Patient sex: M
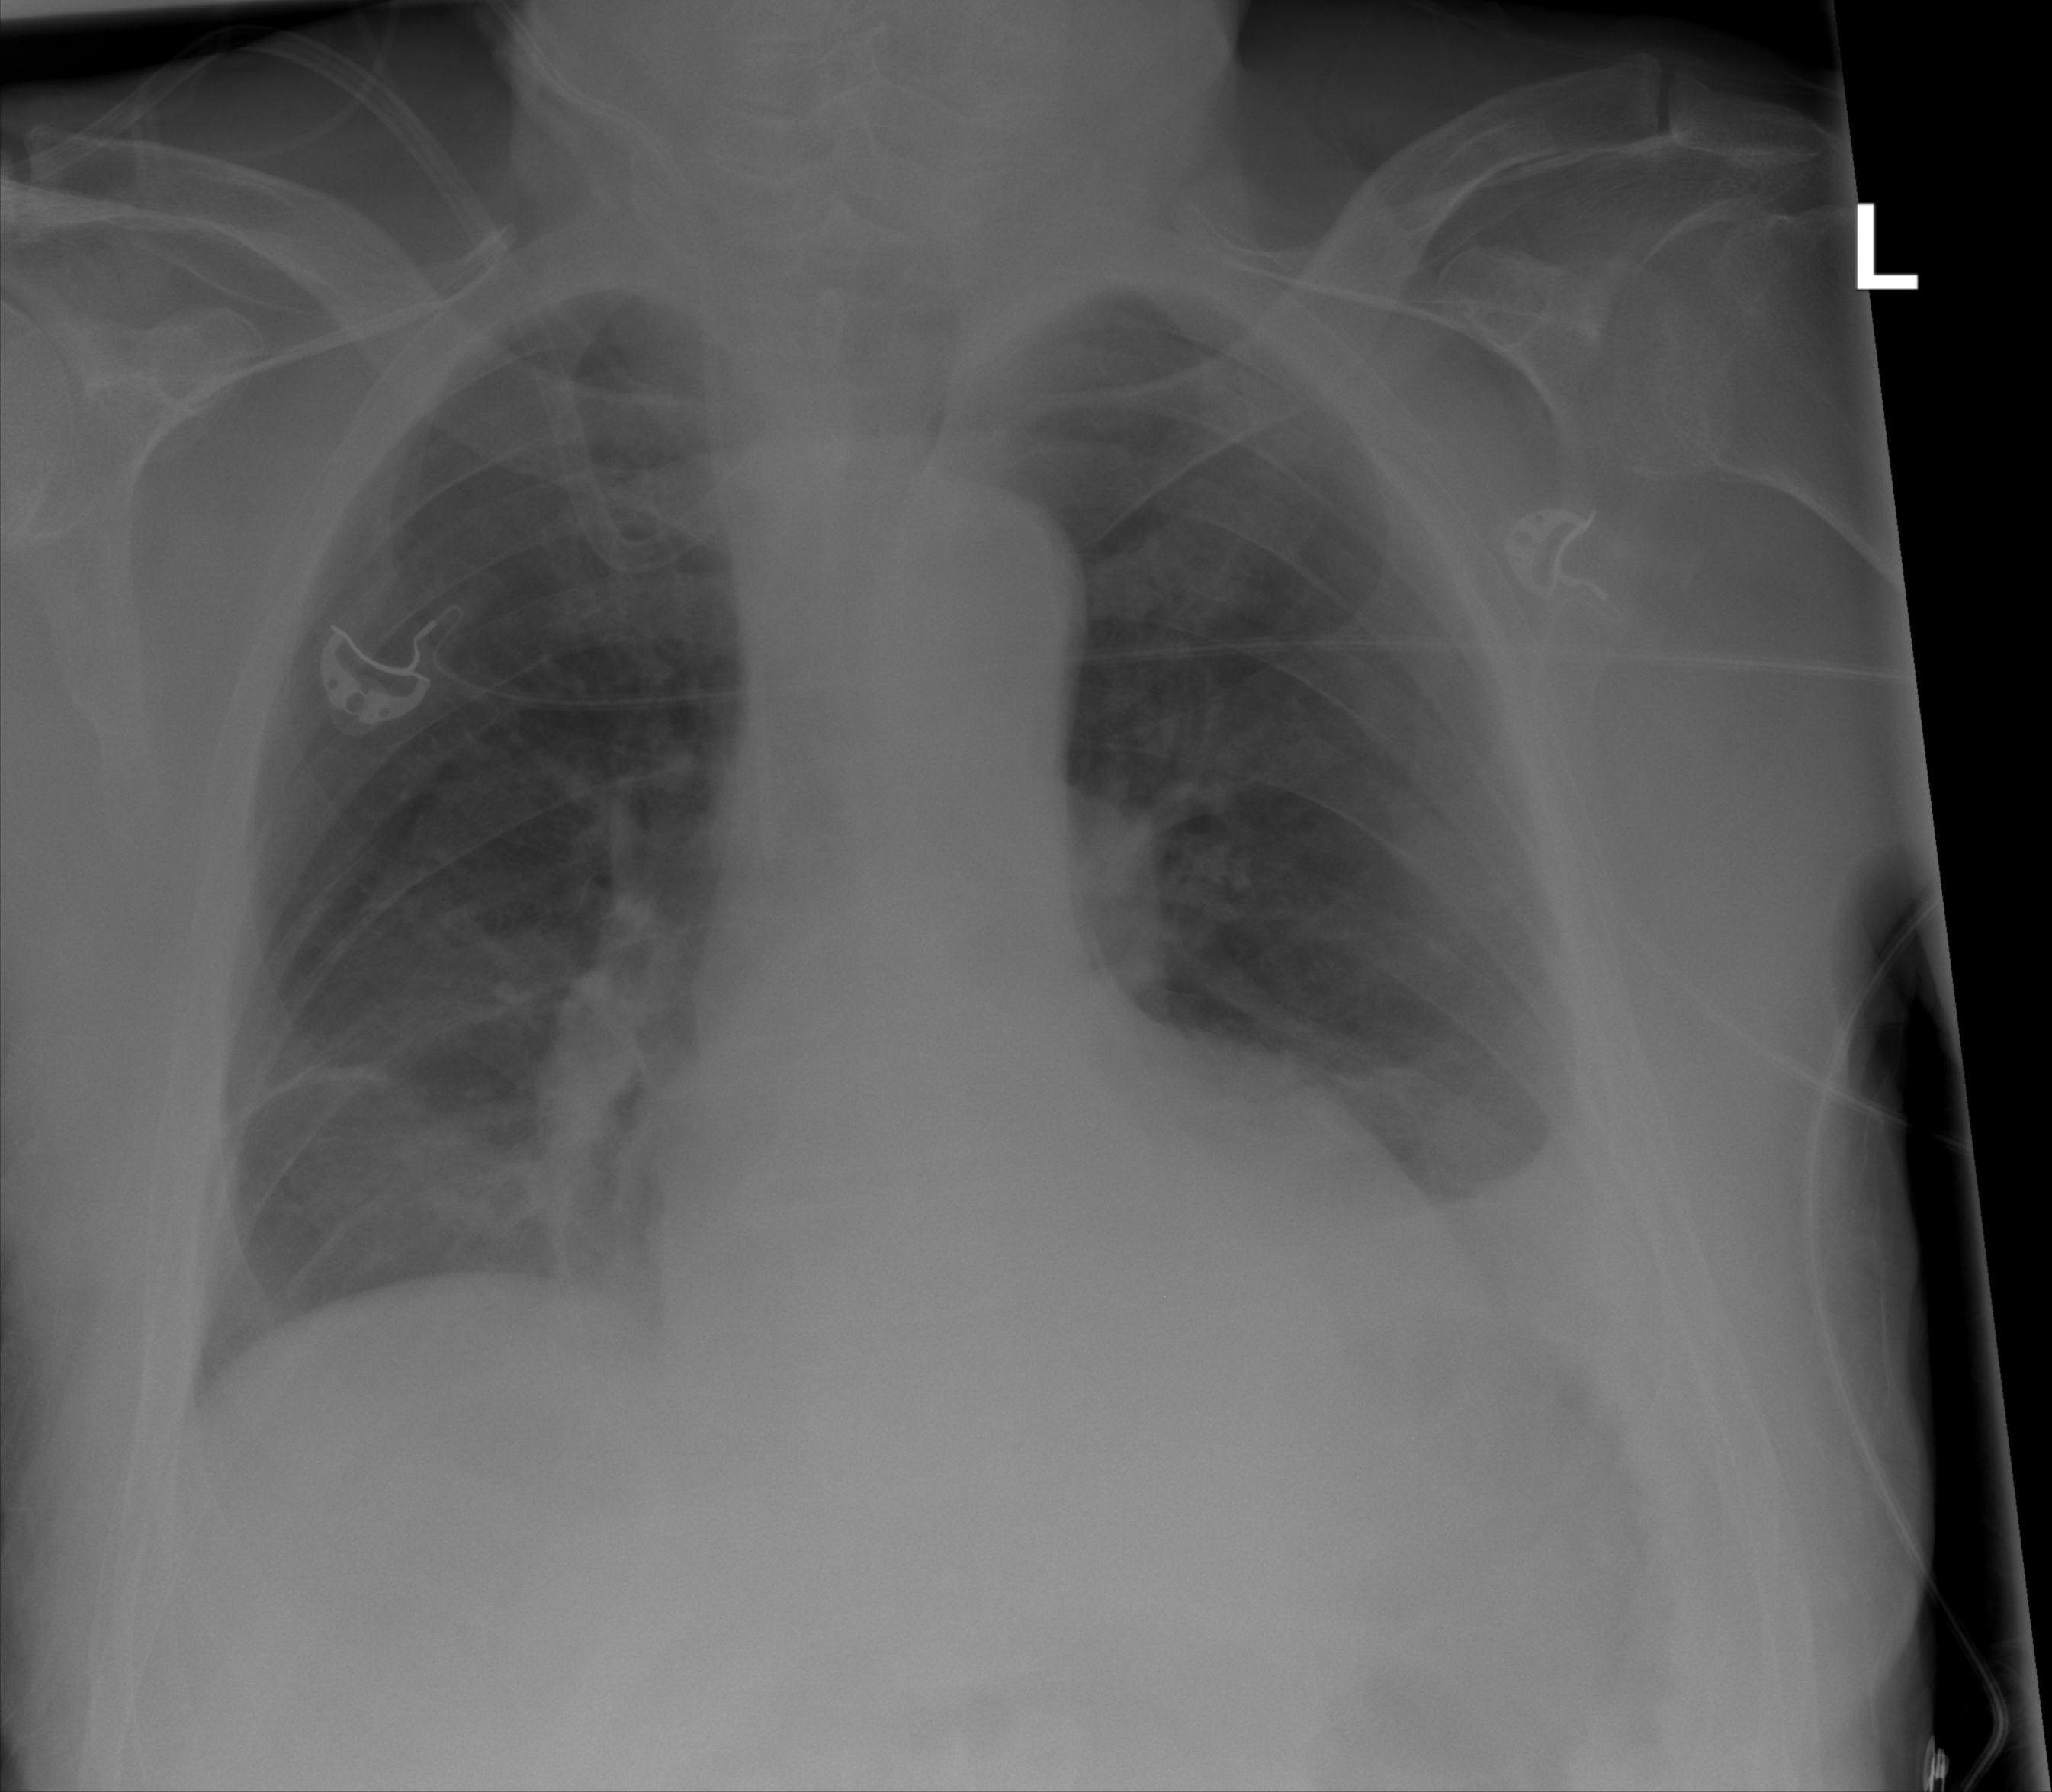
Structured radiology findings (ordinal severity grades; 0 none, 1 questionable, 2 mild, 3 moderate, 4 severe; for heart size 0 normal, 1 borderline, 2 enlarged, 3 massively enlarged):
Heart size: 1
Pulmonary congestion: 0
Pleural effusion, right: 0
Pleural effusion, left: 3
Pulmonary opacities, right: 0
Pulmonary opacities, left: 0
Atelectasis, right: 2
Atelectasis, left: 2